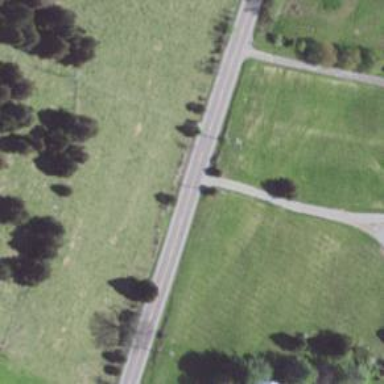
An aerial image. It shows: Secondary road marked as route.